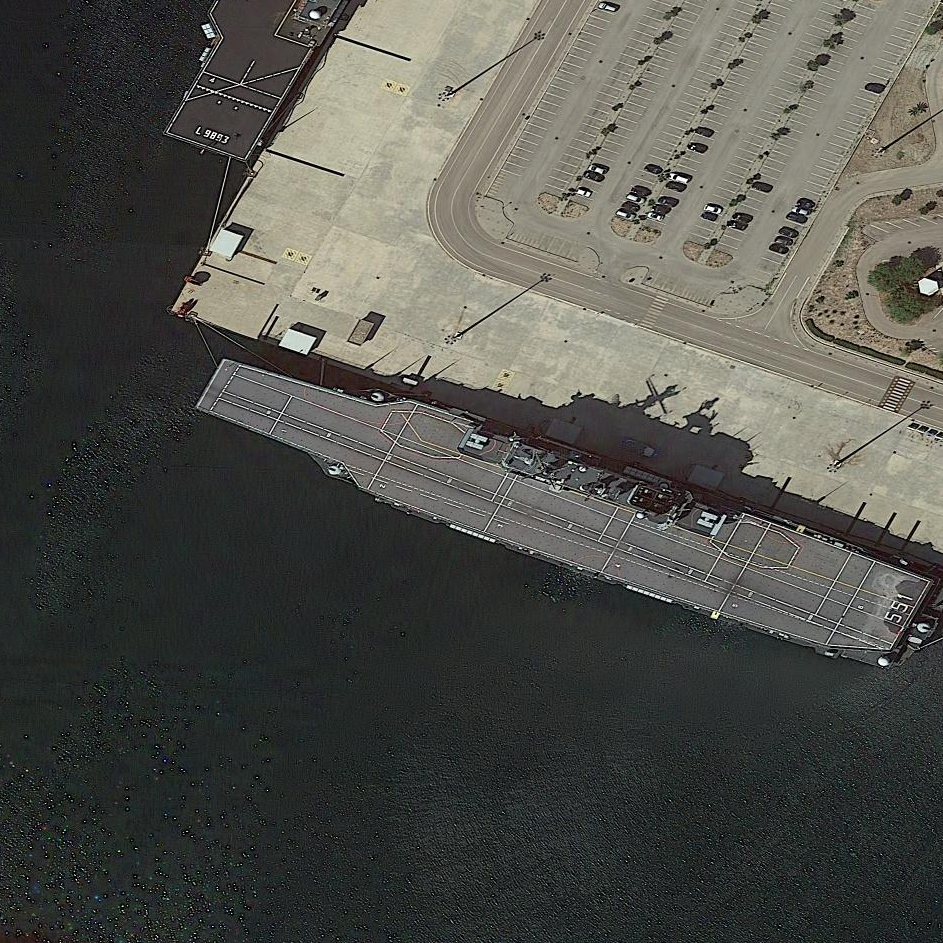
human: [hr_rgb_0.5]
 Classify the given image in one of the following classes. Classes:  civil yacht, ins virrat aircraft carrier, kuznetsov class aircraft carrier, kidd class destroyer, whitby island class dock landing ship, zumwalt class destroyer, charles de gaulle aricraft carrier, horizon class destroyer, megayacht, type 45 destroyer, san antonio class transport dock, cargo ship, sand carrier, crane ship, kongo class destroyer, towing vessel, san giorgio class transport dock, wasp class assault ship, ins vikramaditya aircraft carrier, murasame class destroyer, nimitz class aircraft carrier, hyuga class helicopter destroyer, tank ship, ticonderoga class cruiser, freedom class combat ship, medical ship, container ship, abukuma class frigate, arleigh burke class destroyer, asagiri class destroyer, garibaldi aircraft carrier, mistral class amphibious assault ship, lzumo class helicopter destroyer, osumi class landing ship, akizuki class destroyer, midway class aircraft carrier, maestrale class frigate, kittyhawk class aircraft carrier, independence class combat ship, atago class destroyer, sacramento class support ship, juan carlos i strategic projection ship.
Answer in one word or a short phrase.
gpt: Garibaldi aircraft carrier